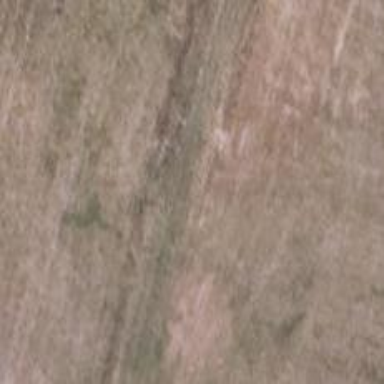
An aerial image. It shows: Grass track road with grade 5 tracktype.